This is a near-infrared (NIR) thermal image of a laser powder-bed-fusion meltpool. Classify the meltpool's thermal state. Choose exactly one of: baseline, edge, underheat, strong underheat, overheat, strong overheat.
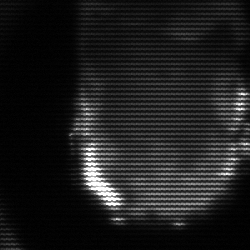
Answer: baseline